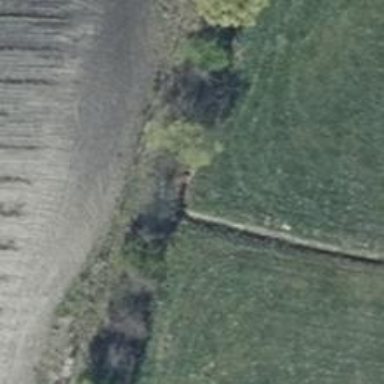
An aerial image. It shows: Row of deciduous broadleaved trees.